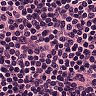
Metastatic tissue present: no